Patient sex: M
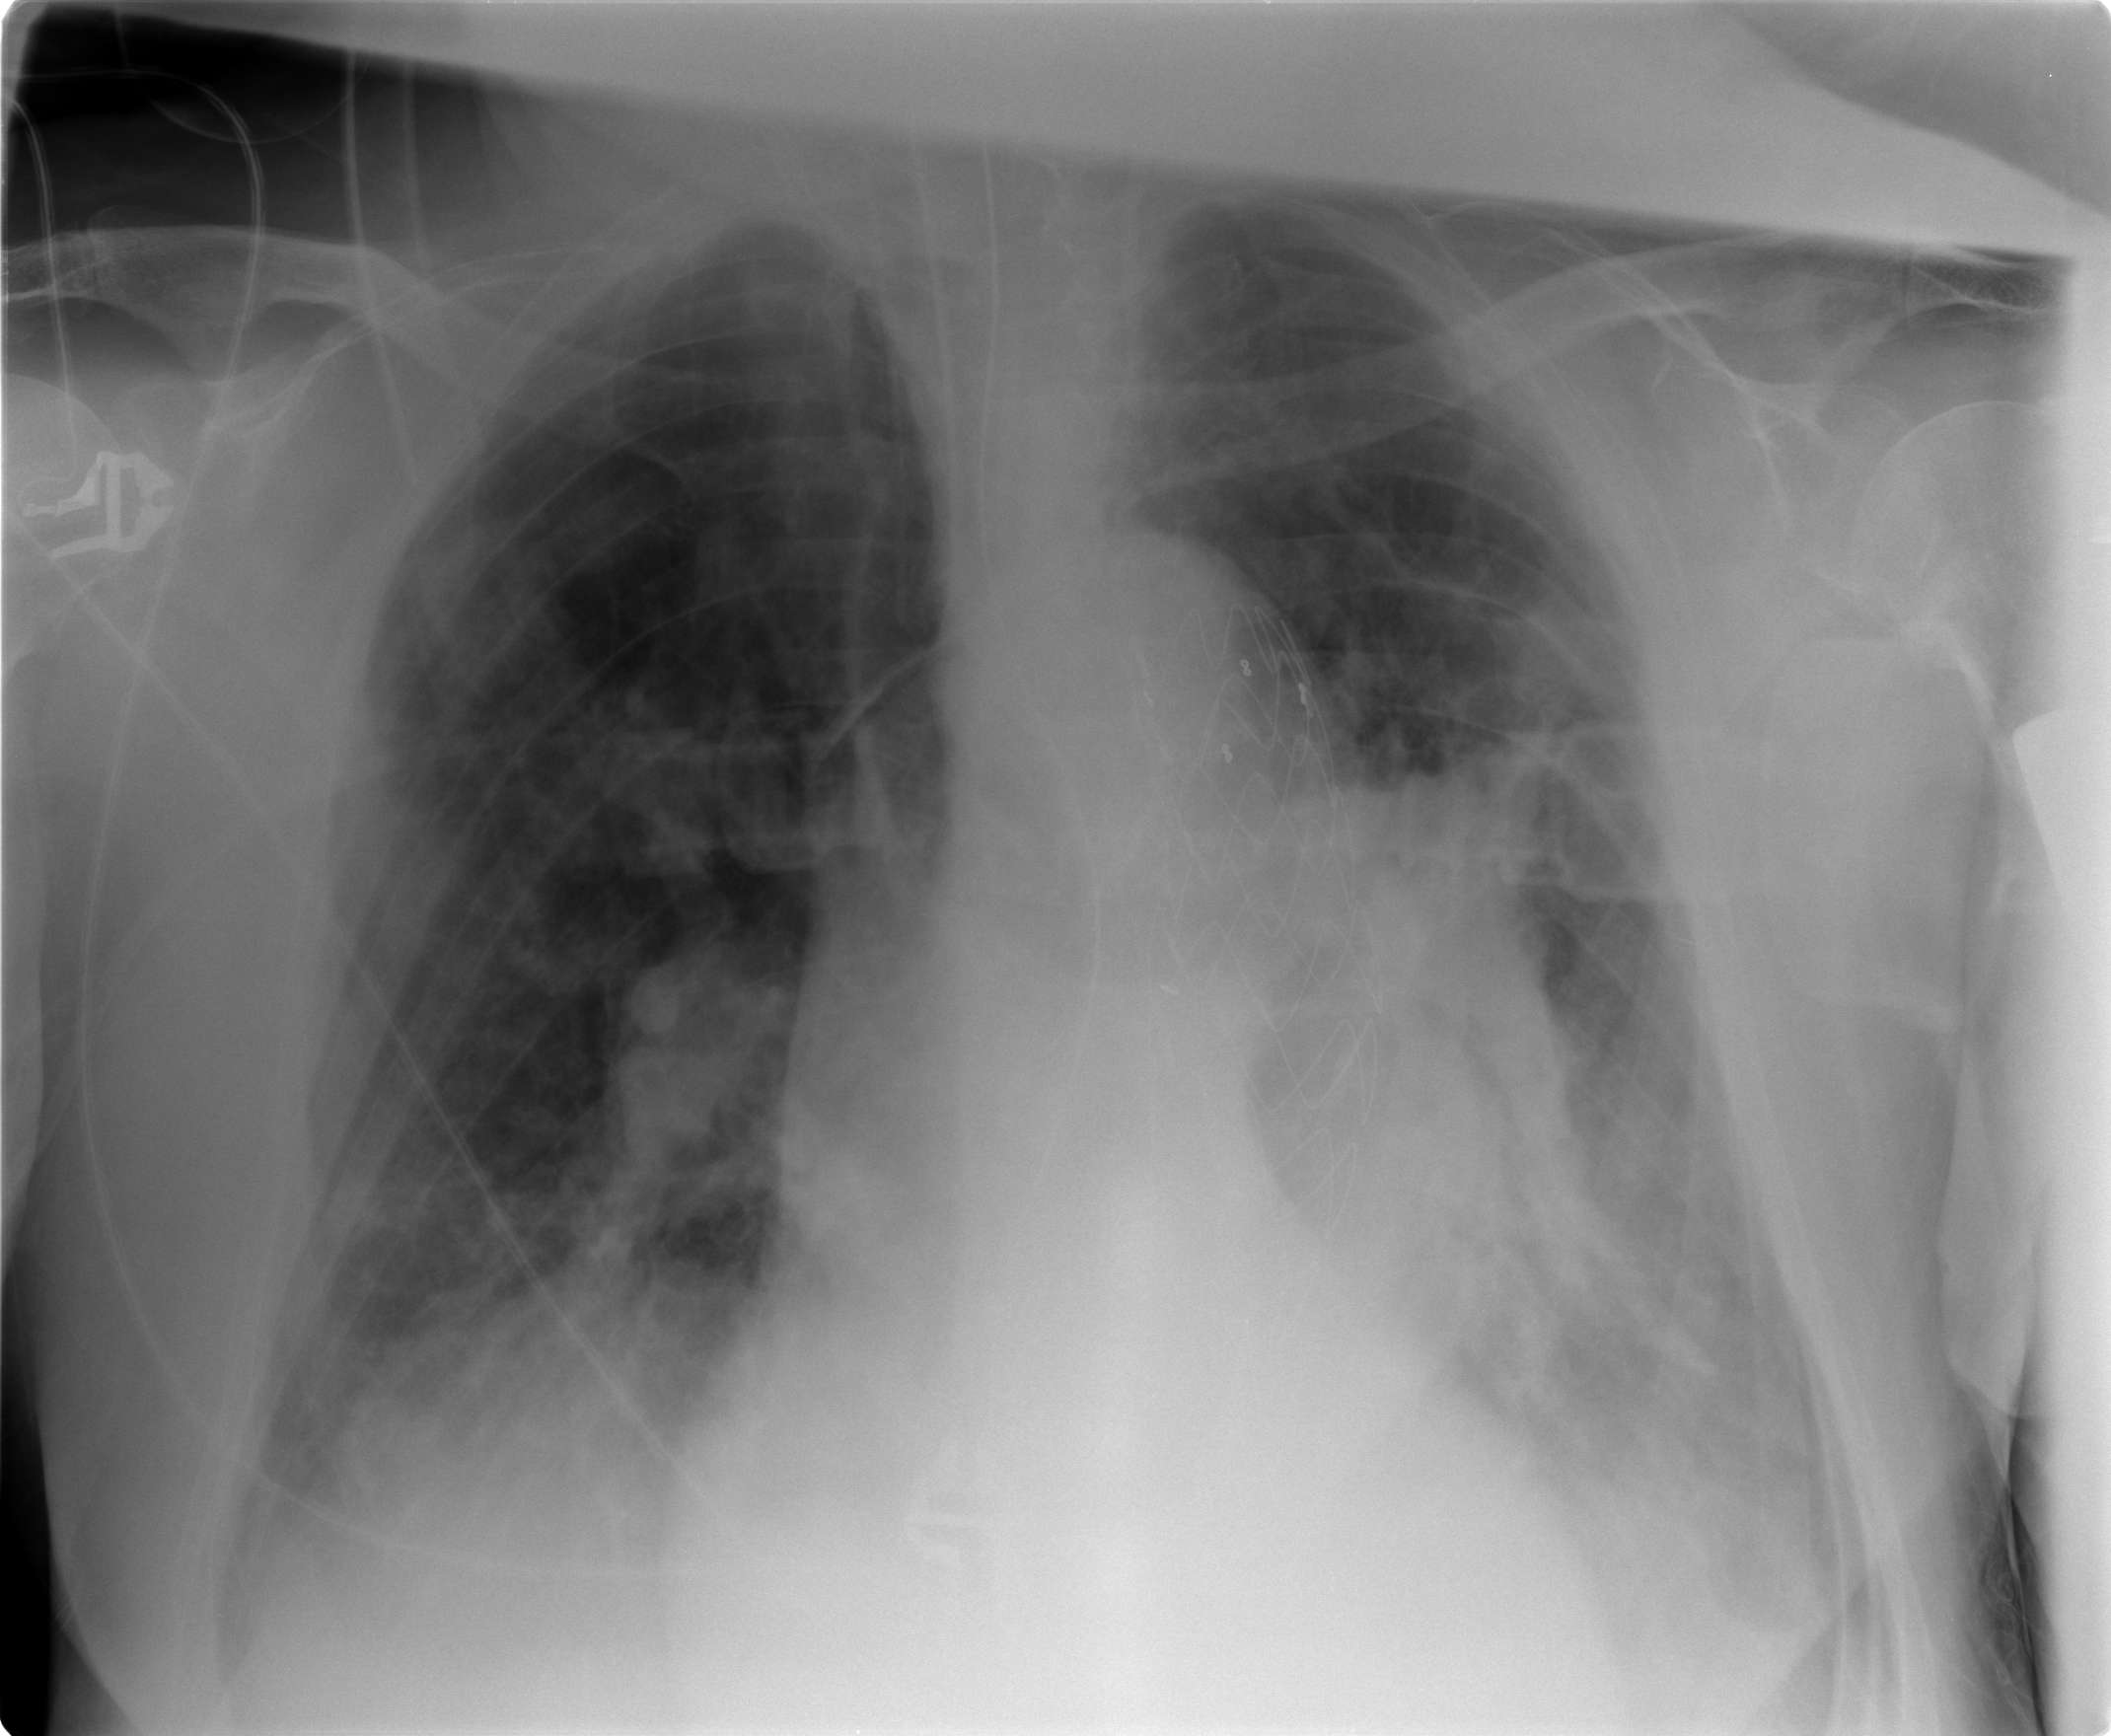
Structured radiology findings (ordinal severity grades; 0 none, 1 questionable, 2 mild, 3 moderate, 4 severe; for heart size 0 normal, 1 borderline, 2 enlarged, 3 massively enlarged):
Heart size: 2
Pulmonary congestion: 2
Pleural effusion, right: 1
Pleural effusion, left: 1
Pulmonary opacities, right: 2
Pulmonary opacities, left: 3
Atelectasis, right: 2
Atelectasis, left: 3